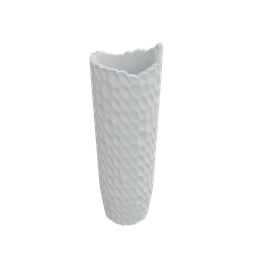
Label: decoration